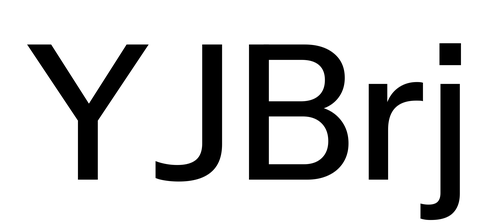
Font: InstrumentSans_Medium